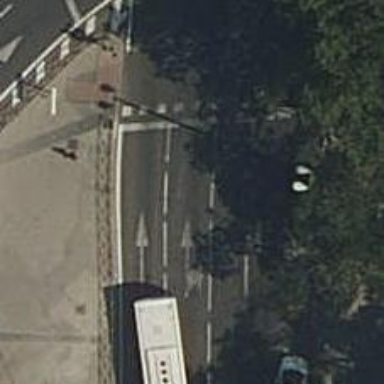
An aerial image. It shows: Road with traffic signals.